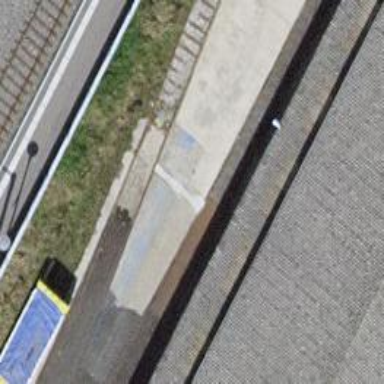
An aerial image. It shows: Railway switch.